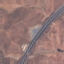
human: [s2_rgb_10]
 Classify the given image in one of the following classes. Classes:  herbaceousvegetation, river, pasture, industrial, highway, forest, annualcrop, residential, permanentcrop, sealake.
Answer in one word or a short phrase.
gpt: Highway